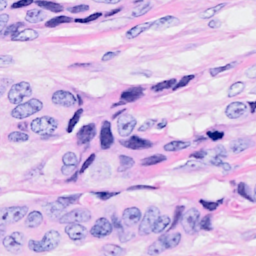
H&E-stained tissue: Breast